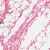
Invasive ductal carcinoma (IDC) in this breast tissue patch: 0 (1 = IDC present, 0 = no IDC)